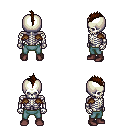
a pixel art fantasy rpg character, male body template, skeleton, leather shoulder armor, teal pants, brown mohawk hairstyle, maroon shoes, four views (front, back, left, right), 2x2 character sprite sheet, small pixel art, hard edges, no anti-aliasing